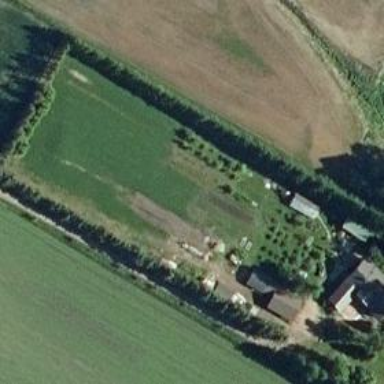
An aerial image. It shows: Farm.